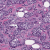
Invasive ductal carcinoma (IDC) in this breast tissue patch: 1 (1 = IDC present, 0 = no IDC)